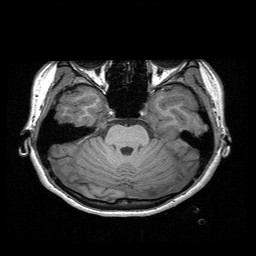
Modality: T1w
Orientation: coronal